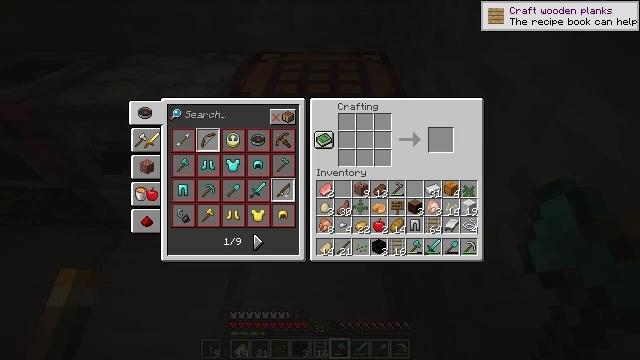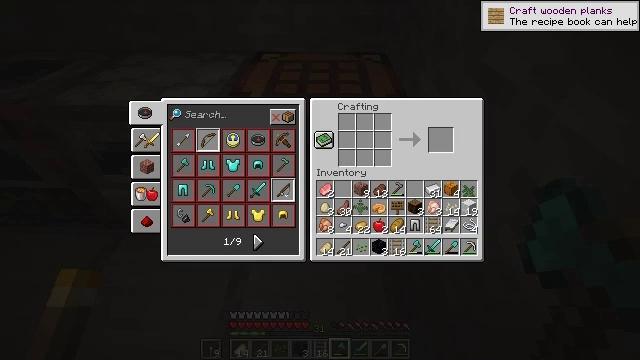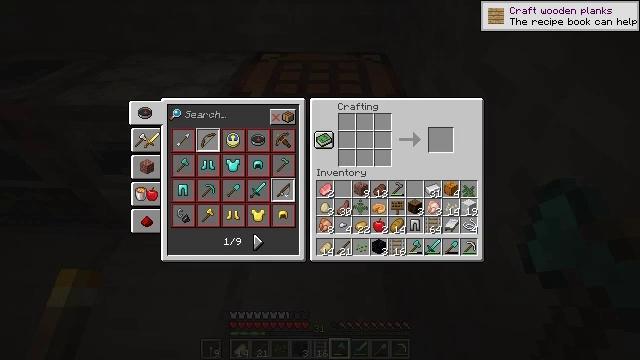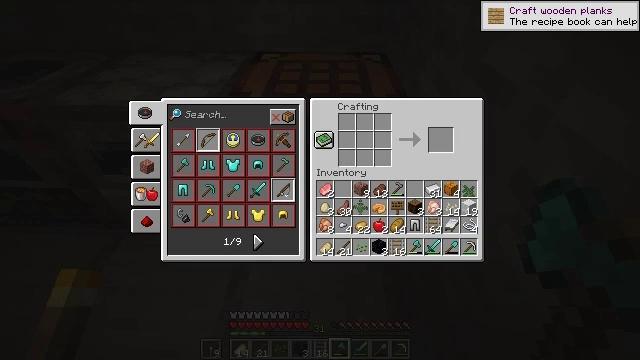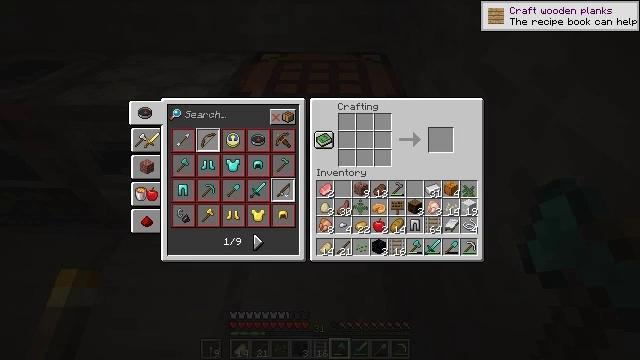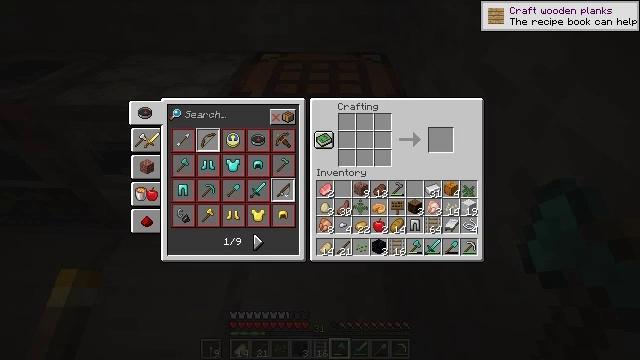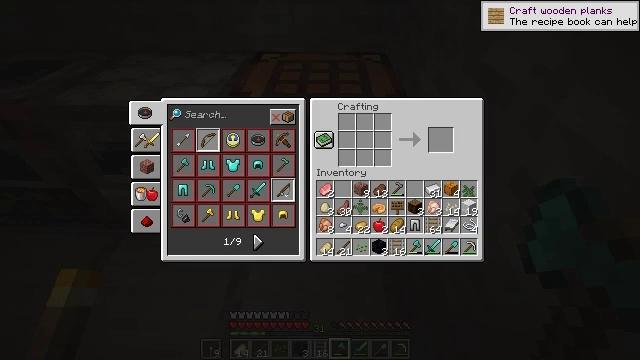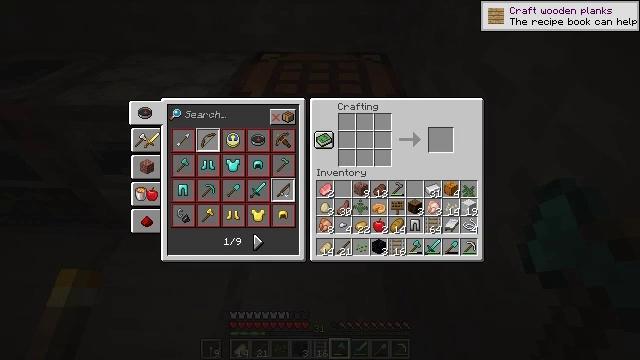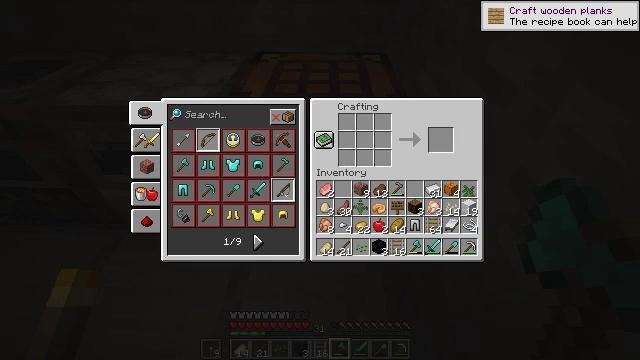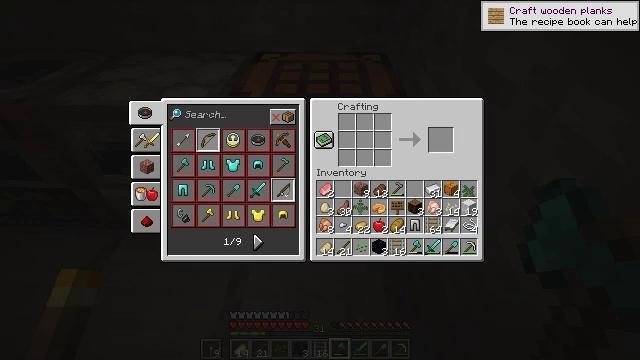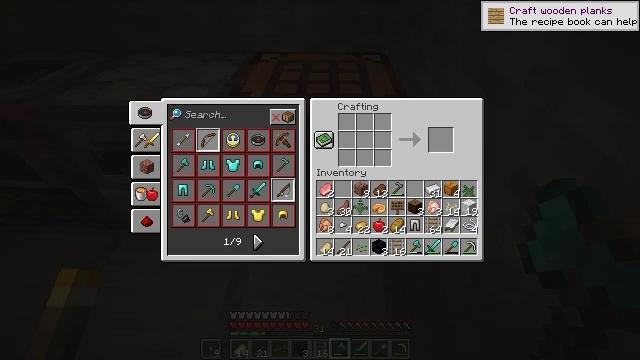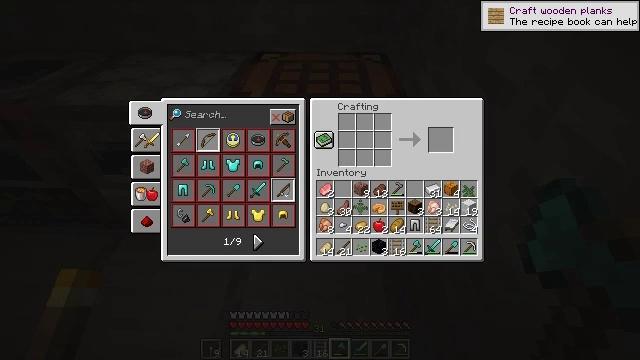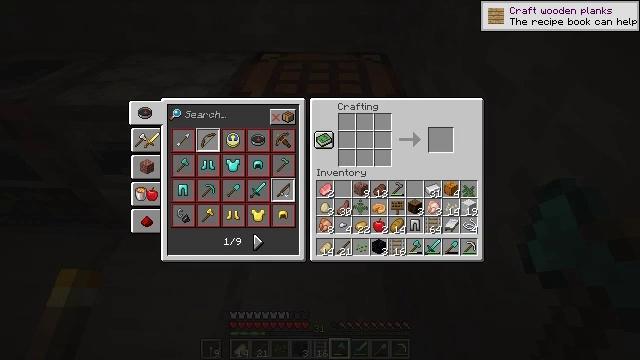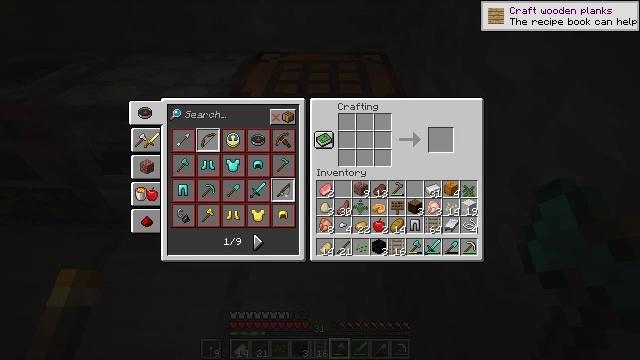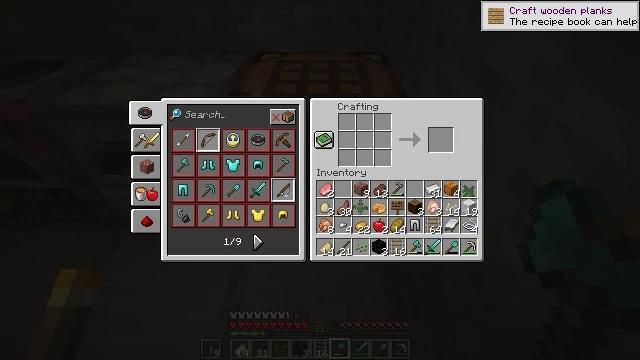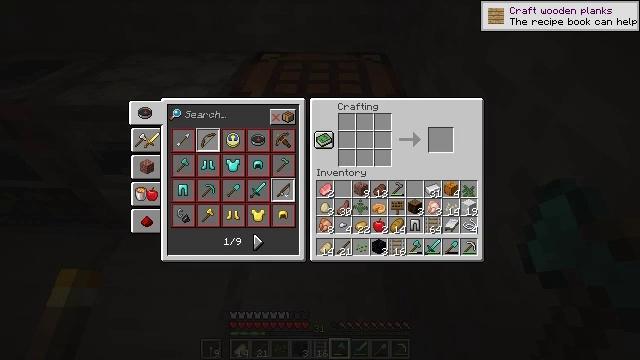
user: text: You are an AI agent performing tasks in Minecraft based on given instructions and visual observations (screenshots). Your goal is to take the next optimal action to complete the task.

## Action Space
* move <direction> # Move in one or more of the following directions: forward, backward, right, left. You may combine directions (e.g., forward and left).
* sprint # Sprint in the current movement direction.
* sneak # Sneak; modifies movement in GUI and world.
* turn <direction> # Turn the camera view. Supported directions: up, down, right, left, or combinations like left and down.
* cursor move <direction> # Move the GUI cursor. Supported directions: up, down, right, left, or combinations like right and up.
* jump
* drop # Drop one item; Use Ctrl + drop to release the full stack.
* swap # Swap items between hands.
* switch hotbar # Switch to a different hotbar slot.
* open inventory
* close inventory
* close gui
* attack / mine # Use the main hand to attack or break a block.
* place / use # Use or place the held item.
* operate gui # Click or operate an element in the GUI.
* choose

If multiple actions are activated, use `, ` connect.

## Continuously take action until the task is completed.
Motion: motion action
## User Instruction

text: Use the crafting table to create a rail.
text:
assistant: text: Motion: no_op
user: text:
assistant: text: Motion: no_op
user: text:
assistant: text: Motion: no_op
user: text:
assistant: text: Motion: no_op
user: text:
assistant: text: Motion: no_op
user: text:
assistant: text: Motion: no_op
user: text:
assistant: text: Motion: no_op
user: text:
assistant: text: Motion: no_op
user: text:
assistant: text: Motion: no_op
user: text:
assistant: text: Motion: no_op
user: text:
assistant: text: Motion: no_op
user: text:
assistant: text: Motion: no_op
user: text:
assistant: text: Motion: no_op
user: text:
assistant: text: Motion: no_op
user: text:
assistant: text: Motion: no_op
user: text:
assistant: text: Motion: no_op
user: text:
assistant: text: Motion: no_op
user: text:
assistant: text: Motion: no_op
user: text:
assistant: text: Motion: no_op
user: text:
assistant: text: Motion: no_op
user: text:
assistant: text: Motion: no_op
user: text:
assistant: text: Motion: no_op
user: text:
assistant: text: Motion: no_op
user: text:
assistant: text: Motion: no_op
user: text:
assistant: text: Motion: no_op
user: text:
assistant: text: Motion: no_op
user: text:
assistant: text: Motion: no_op
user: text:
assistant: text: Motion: no_op
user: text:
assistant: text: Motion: no_op
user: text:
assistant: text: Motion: no_op